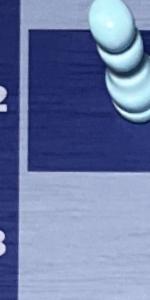
Label: Empty